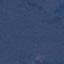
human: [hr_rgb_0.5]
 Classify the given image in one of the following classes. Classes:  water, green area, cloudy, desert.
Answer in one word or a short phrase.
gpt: green area